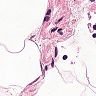
Metastatic tissue present: no